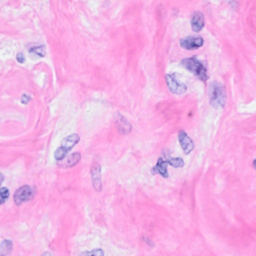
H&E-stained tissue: Breast